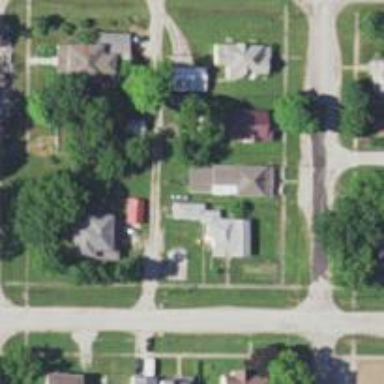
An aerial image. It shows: Alley classified as service road.